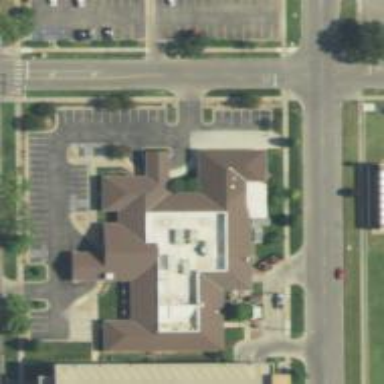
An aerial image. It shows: Hospital building.